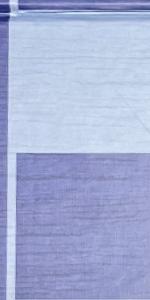
Label: Empty